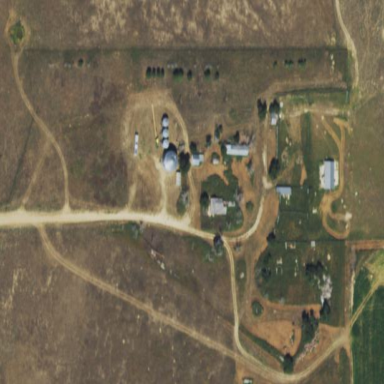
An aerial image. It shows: Farmyard area.